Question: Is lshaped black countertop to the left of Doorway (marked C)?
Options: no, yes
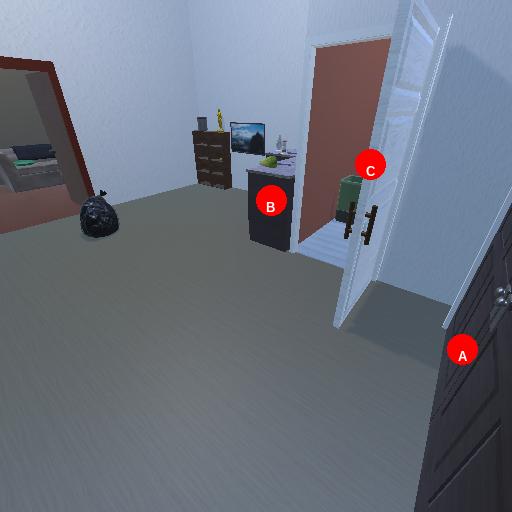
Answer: no